Question: I'm working on a project where I have a LPC1768 MBED device. I can connect this device by USB with the computer. The device itself has a working outgoing Ethernet connection which I can read using the MBED library.
On the embedded device, internet traffic enters with the USB-CDC ECM protocol. I want to give the packets to the working Ethernet interface. I have the following code:
'''
#include "mbed.h"
#include "USBCDC_ECM.h"
#include "rtos.h"
extern "C"{
#include <stdint.h>
}
Ethernet eth;
// create a buffer
#define ETH_MTU 1514
static uint8_t buf[ETH_MTU];
static char ethbuf[ETH_MTU];
int main(void) {
USBCDC_ECM usb = USBCDC_ECM(0x0525, 0xa4a1, 1);
wait(1);
int rx_i = 0;
while(1)
{
int size = eth.receive();
if(size > 0)
{
eth.read(ethbuf, size);
printf("Read from Ethernet: %d
", size);
// send data to usb
uint8_t *usb_data = (uint8_t *)malloc(sizeof(uint8_t) * size);
memcpy(ethbuf, usb_data, size);
int sent = 0;
while(sent < size)
{
int to_send = 64;
if ((size - sent) < to_send) { to_send = size - sent; }
int res = usb.send(usb_data + sent, to_send);
printf("result from sending to usb: %d
", res);
sent += to_send;
}
if ((size % 64) == 0) { usb.send(usb_data, 0); }
}
bool ret = usb.readEP_NB(buf + rx_i, (uint32_t *)&size);
if(!ret) { continue; }
rx_i += size;
if(size < 64) {
printf("received frame with size: %d
", rx_i);
// send this frame over Ethernet
char *ethernet_data = (char *)malloc(sizeof(char) * rx_i);
memcpy(buf, ethernet_data, rx_i);
eth.write(ethernet_data, rx_i);
int result = eth.send();
printf("result: %d
", result);
rx_i = 0;
}
wait(0.05);
}
}
'''
So in each loop, I read from the Ethernet interface and pass these packages to USB-CDC ECM (64 bytes at a time). Next, I read the incoming traffic from the USB side and pass this traffic to the Ethernet interface.
This is not working. I've used Wireshark to analyze the traffic but it looks very strange and the packets seems to be corrupted. The payload is always the same. This occurs for traffic from the internet to the computer.
Does anyone know what goes wrong here? I just pass the packets to the other interface and don't modify them. Below, I've added my wireshark output.

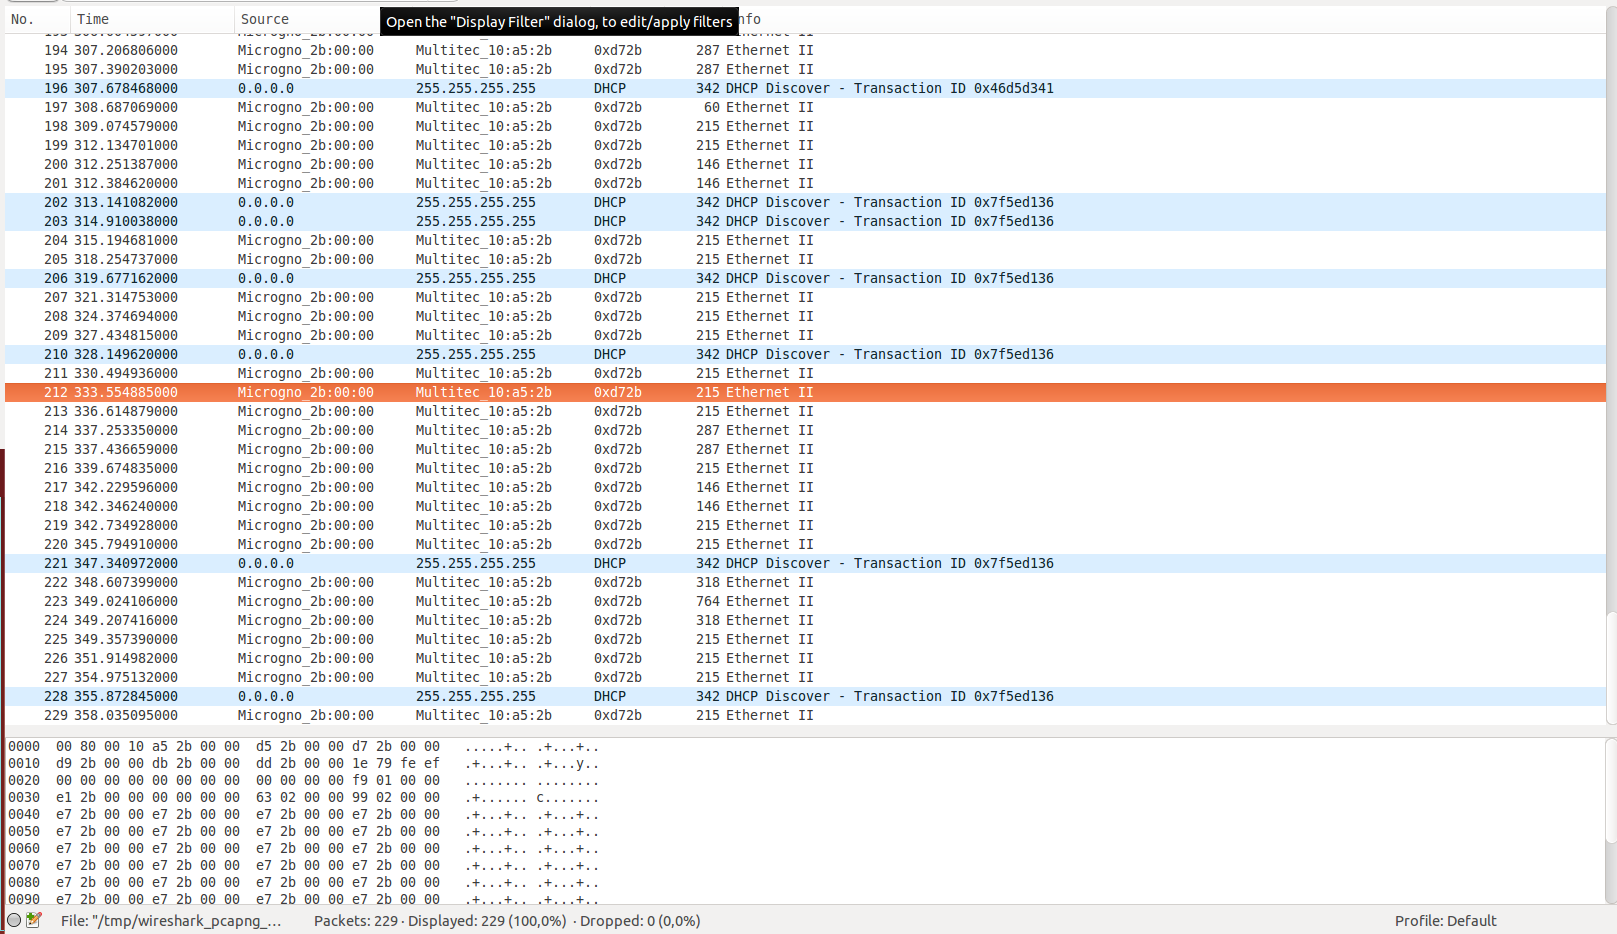
Answer: It appears to me like your 'memcpy()' calls are all the wrong way around.
'''
void *memcpy(void *dest, const void *src, size_t n);
'''
Destination is the first, source the second argument.